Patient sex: M
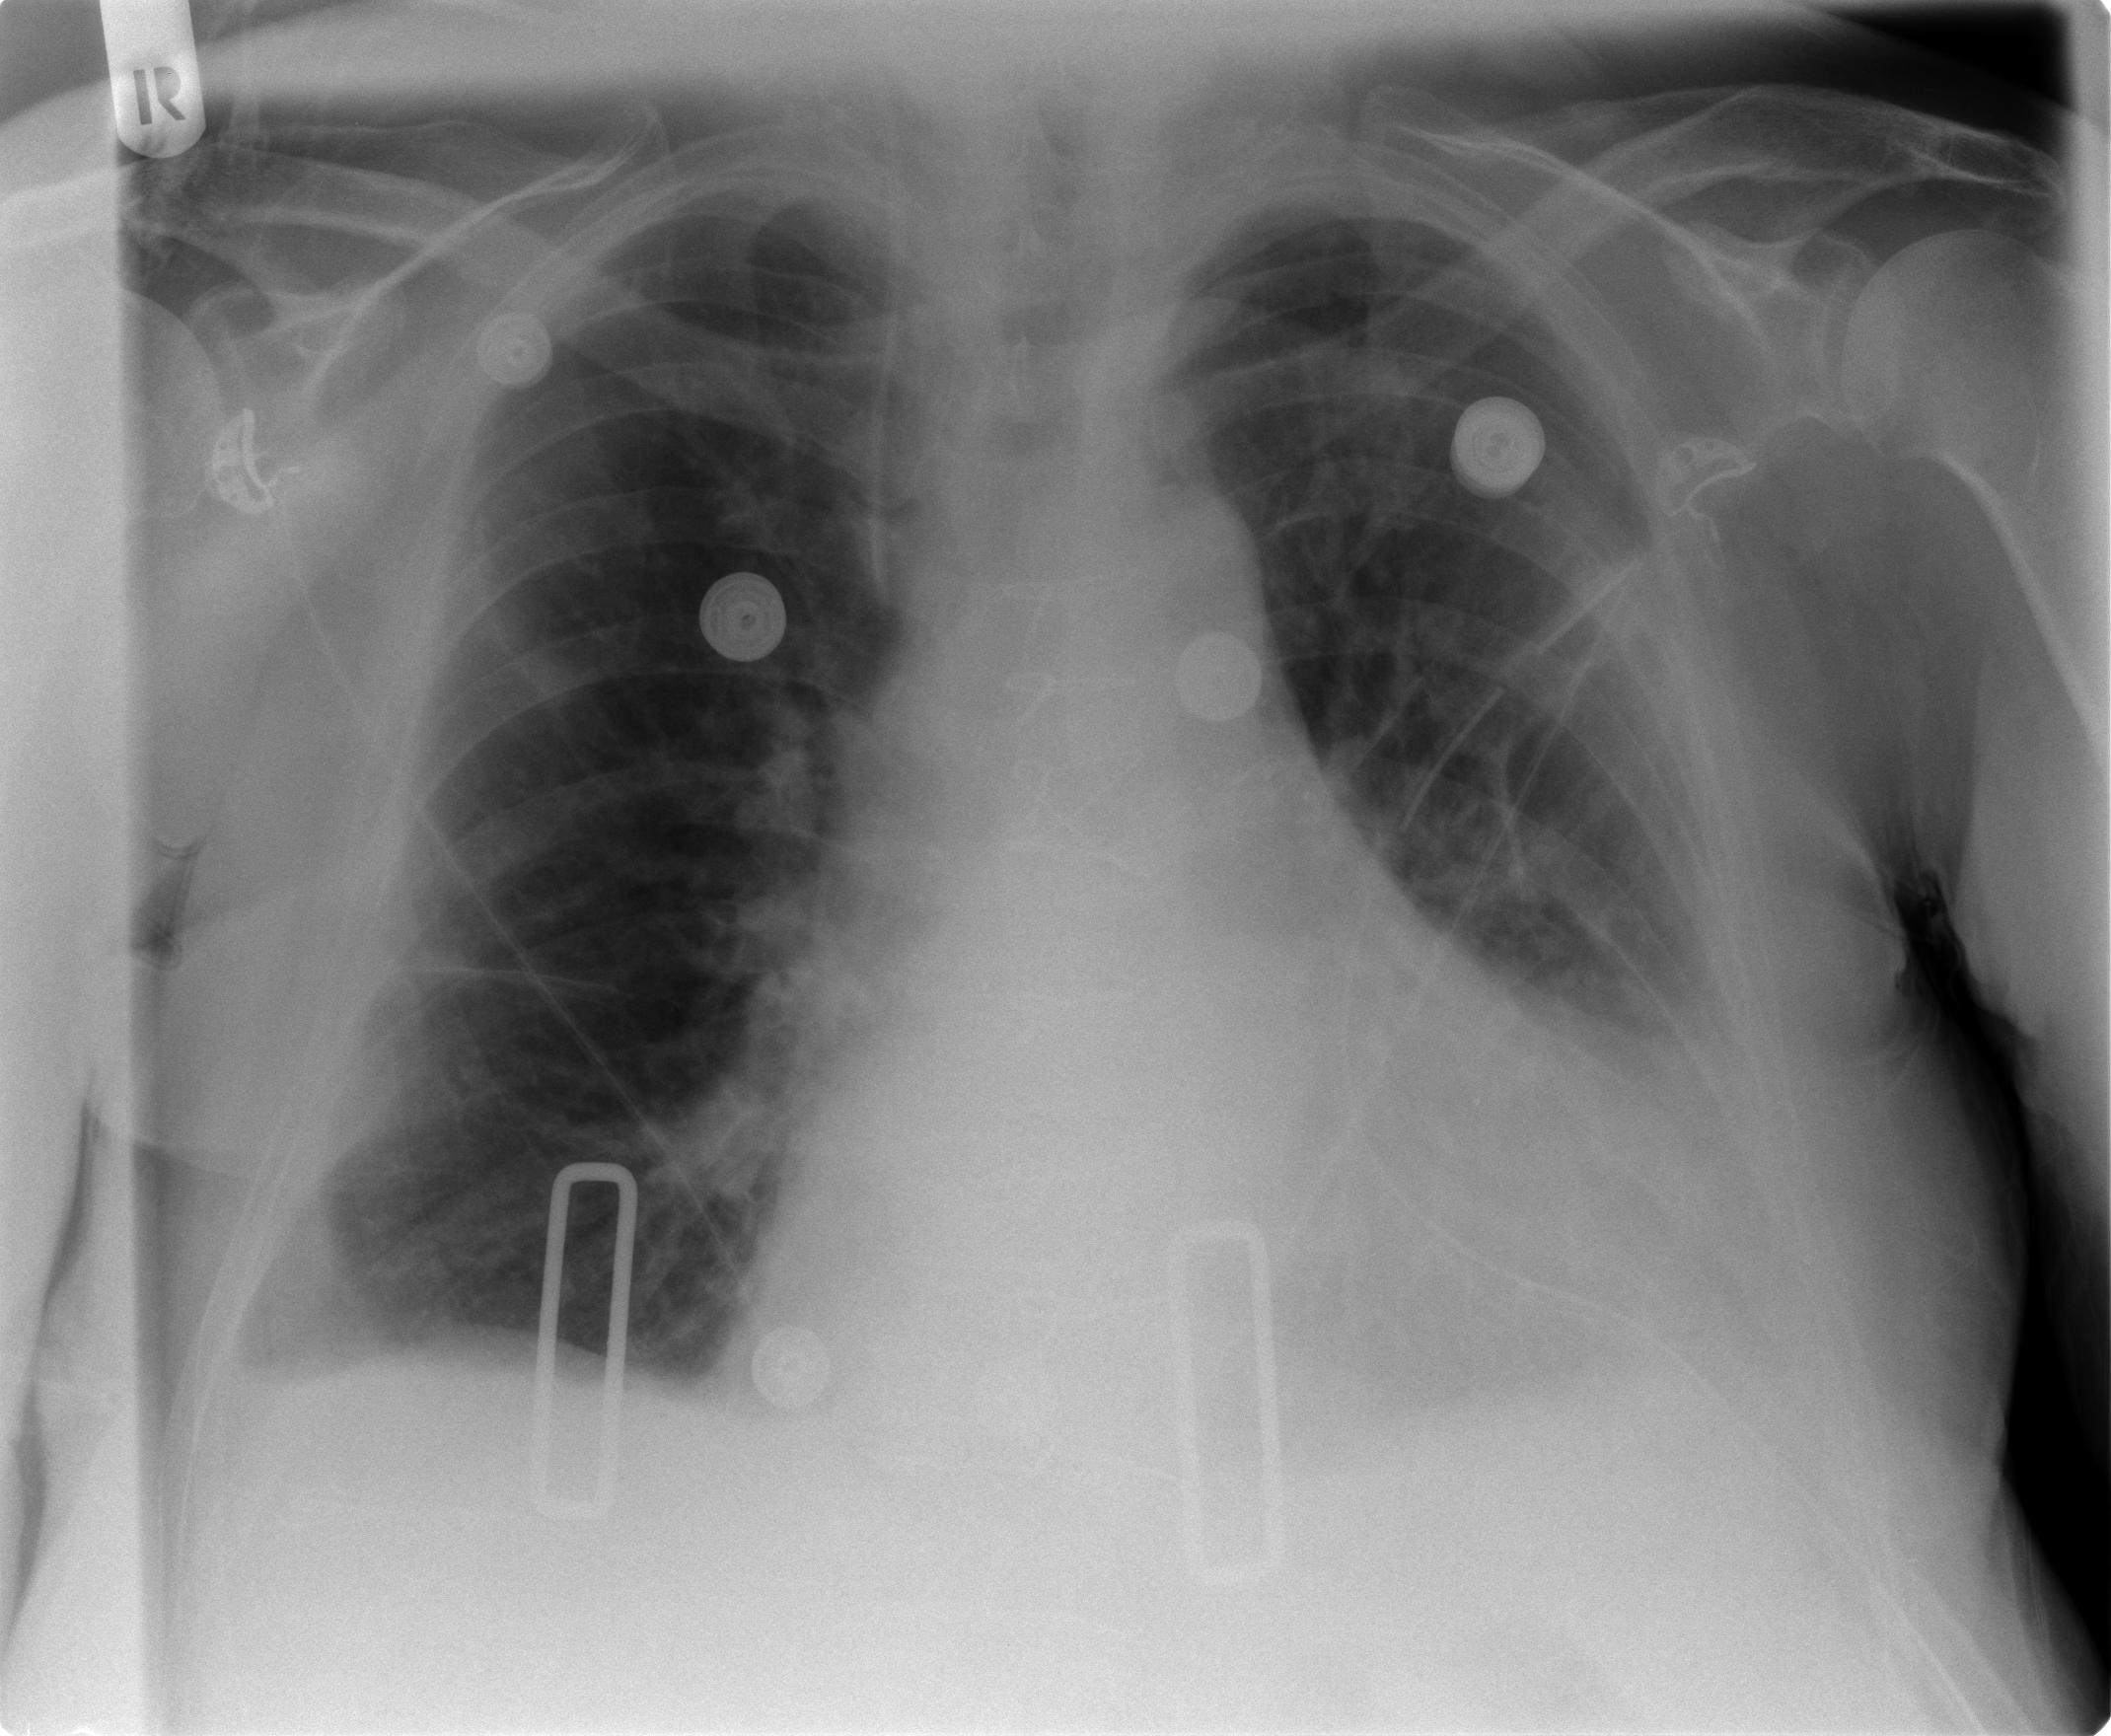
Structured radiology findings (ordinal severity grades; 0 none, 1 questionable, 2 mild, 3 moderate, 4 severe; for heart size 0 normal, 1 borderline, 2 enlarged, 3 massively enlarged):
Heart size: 2
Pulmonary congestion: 0
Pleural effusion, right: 1
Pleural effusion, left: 2
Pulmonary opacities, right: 0
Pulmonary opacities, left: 0
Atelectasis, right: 2
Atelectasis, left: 2